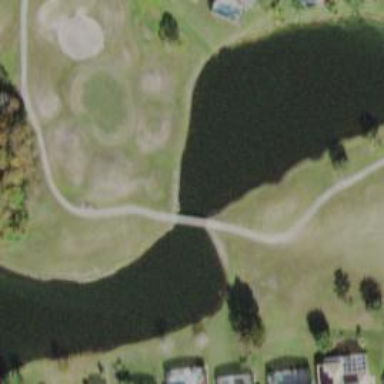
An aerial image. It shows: Bridge on golf cartpath. The path is designed like road.